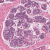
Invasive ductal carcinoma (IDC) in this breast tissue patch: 0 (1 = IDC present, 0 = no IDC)